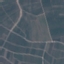
Land use / land cover: PermanentCrop